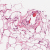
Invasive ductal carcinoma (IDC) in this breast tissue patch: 0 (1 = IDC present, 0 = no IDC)